Question: I want to do something like the folowing image:

Everytime i click on Add, a new page is shown and i chose the name for a button to add. Every button, when is clicked, should pass a diferent params to the same controller (same controller for each button, what differs is the params list). The button name should come from my database. My problem is about having an each tag with the buttons inside.
I need help some help with this. I could use this code inside my each tag:
'''
<g:form action="removeFavourite">
<g:submitButton name="add" value="Action 1" class="button small red"/><br><br>
</g:form>
'''
a) I dont know how to pass params in the g:submitButton, neither if it is possible
b) Any better way of doing what i pretend ?
c) My main problem is using this code like this and still pass params to the controller. If it is possible to do, tell me how because then my question is solved :p
Thanks in advanced,
VA
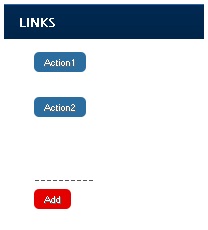
Answer: Params will be available in the controller for form elements that are present in the form.
In your case, you probably want to use a hidden '<input>' within the form:
'''
<g:form action="removeFavourite">
<g:hiddenField name="id" value="${favourite.id}"/>
<g:submitButton name="add" value="Action 1" .../>
</g:form>
'''
In your controller, you'll be able to use 'params.id'.